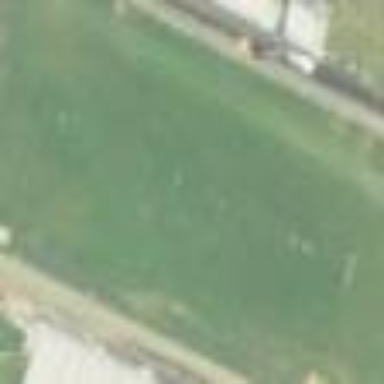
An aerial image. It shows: American football pitch.